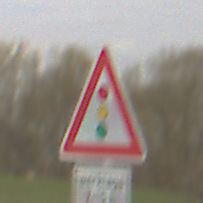
Verkehrszeichen: Lichtzeichenanlage
Zusatzzeichen unten: ZeitangabenMitBeschraenkungAufWochentage10
Umgebung: Outdoor, Suburban
Tageszeit: MorningAfternoon
Wetter: Overcast
Licht: Natural
Jahreszeit: NotSpecified
Kontrast: LowContrast